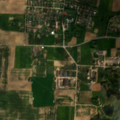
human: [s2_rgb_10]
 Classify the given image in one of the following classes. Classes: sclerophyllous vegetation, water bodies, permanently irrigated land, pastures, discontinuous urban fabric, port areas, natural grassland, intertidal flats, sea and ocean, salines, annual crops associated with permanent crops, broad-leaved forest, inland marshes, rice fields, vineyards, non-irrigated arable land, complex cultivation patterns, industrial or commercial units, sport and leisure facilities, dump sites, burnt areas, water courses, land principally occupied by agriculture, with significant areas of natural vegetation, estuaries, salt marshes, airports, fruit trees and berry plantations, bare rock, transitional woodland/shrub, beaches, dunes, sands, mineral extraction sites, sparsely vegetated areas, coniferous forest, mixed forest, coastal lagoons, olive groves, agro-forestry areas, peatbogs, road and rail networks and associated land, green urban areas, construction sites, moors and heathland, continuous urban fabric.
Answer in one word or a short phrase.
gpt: discontinuous urban fabric, non-irrigated arable land, complex cultivation patterns